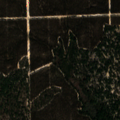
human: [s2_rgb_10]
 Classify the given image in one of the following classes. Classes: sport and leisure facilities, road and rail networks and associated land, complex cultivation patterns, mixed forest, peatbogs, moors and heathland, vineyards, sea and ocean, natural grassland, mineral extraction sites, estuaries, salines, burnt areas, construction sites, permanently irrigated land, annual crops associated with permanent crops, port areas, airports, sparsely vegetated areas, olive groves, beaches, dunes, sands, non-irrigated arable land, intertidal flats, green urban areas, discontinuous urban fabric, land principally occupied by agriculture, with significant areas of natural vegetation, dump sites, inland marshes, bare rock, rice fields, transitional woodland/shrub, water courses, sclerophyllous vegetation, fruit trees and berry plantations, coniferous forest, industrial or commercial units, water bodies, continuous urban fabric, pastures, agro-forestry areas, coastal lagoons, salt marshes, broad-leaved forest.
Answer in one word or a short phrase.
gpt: broad-leaved forest, mixed forest